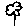
Label: tree